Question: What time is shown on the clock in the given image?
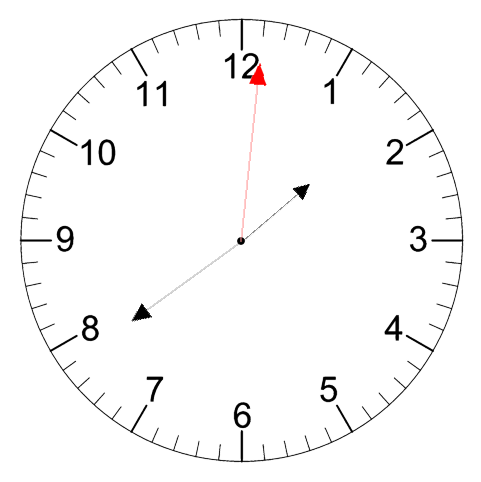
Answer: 01:39:01